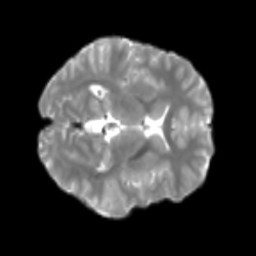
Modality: T2w
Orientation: axial
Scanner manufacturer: siemens
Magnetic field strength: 3 T
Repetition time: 4 s
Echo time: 0.0594 s